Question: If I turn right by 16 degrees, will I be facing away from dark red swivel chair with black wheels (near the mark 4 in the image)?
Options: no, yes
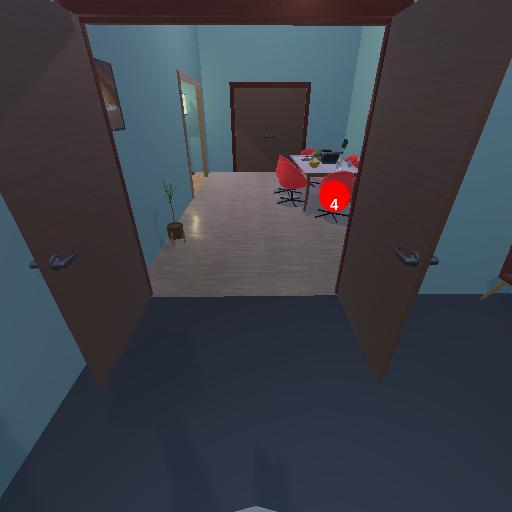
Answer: no